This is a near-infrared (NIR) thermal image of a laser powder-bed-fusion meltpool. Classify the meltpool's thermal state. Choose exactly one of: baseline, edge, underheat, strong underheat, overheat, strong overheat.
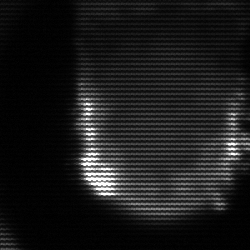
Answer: baseline